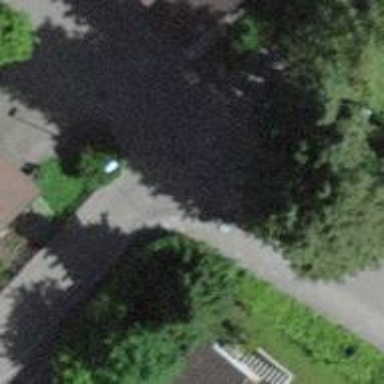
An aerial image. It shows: Sidewalk along the footway.